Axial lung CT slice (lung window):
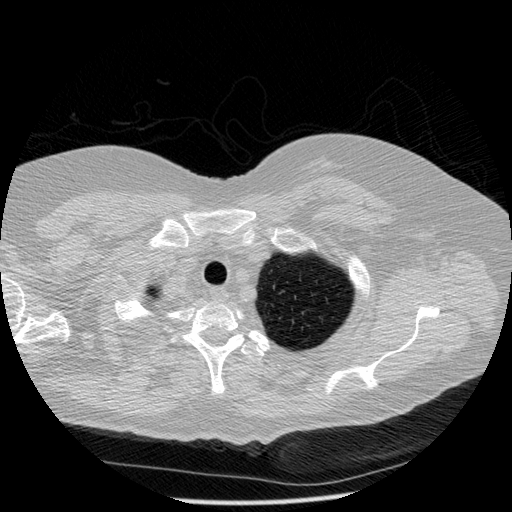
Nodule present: no